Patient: sex M, age 73
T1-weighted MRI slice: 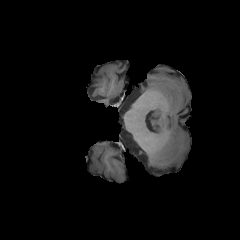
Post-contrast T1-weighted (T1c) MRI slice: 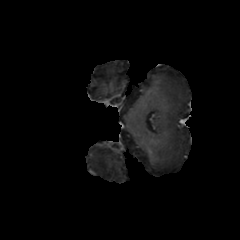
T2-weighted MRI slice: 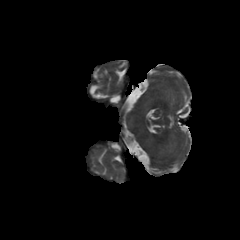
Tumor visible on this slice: no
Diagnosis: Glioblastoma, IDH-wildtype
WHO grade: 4